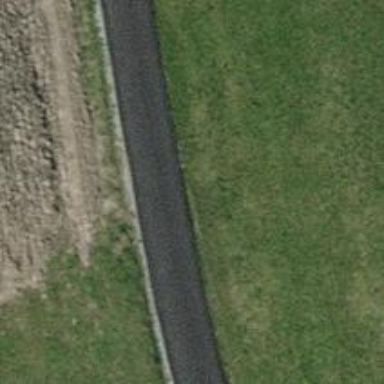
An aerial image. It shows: Track with compacted grade 2 surface.